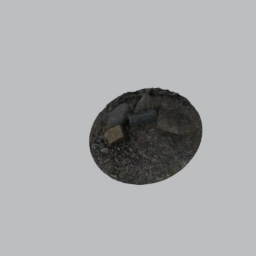
Label: nature